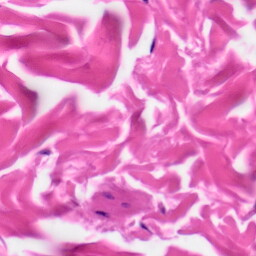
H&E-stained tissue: Skin